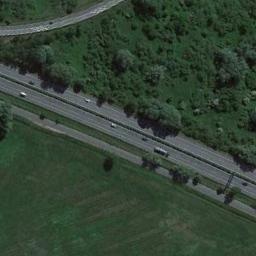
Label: freeway